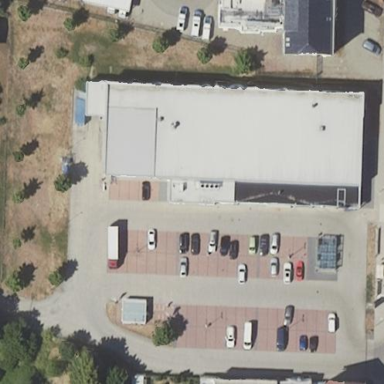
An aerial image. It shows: Retail area.